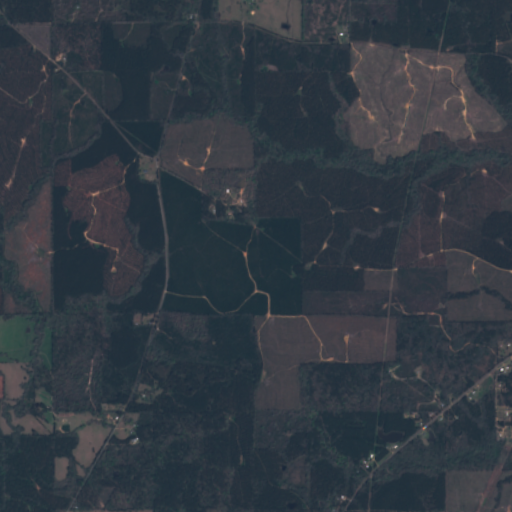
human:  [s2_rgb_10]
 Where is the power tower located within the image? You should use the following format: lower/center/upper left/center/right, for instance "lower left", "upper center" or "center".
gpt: The power tower is located in the lower right of the image.
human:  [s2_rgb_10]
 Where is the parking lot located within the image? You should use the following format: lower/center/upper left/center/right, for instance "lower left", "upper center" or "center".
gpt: There is no parking lot in the image.